Interaction volume radius: 10 \u00c5
Interaction volume height: 25 \u00c5
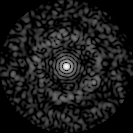
Disorder parameter: 0.8087